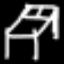
Label: bed